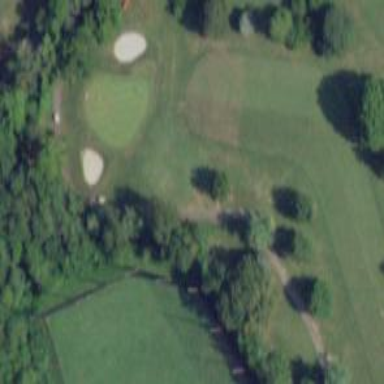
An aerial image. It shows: Path used for both walking and golf.